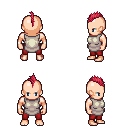
a pixel art fantasy rpg character, male body template, human, light skin, white tunic, red pants, ruby red mohawk hairstyle, four views (front, back, left, right), 2x2 character sprite sheet, small pixel art, hard edges, no anti-aliasing